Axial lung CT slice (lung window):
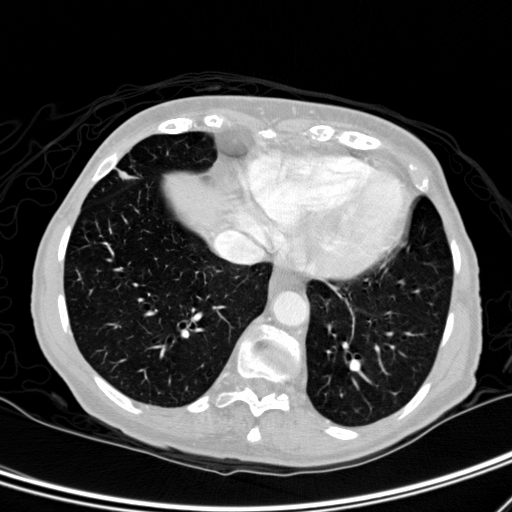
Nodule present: no